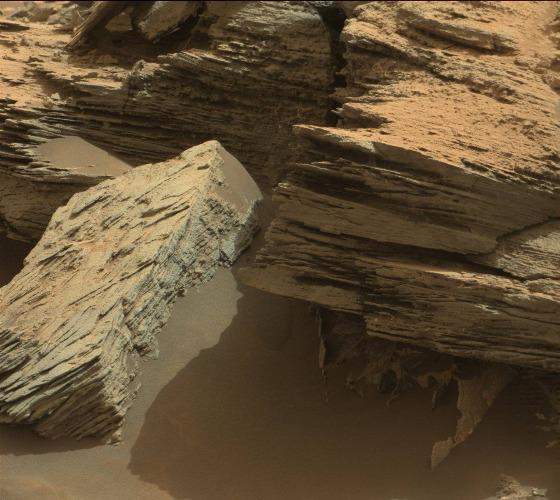
Terrain classes present: Bedrock, Gravel / Sand / Soil, Shadow